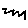
Label: zigzag